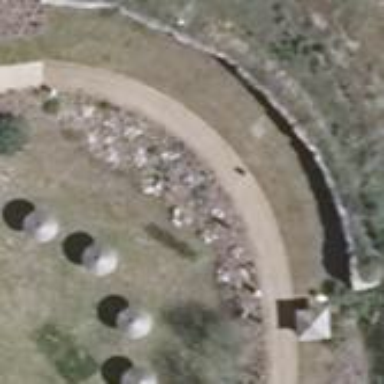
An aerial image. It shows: Grass area with grass pavers.